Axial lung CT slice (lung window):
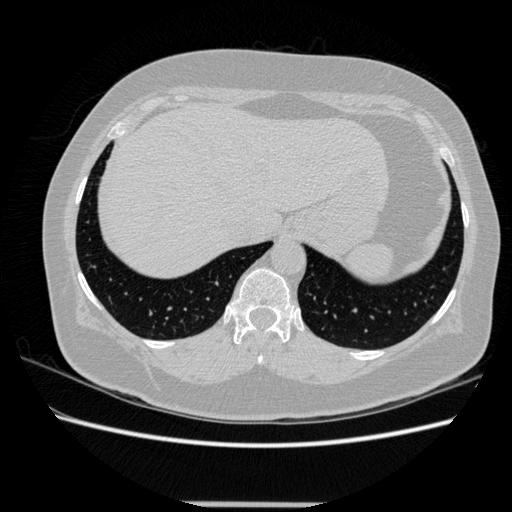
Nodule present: no